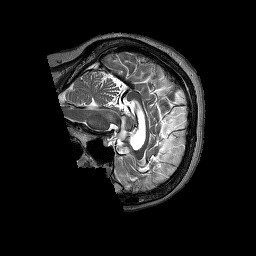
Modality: T2w
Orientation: sagittal
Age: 62
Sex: female
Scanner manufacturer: siemens
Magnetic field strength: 3 T
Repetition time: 3.2 s
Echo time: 0.354 s